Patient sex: M
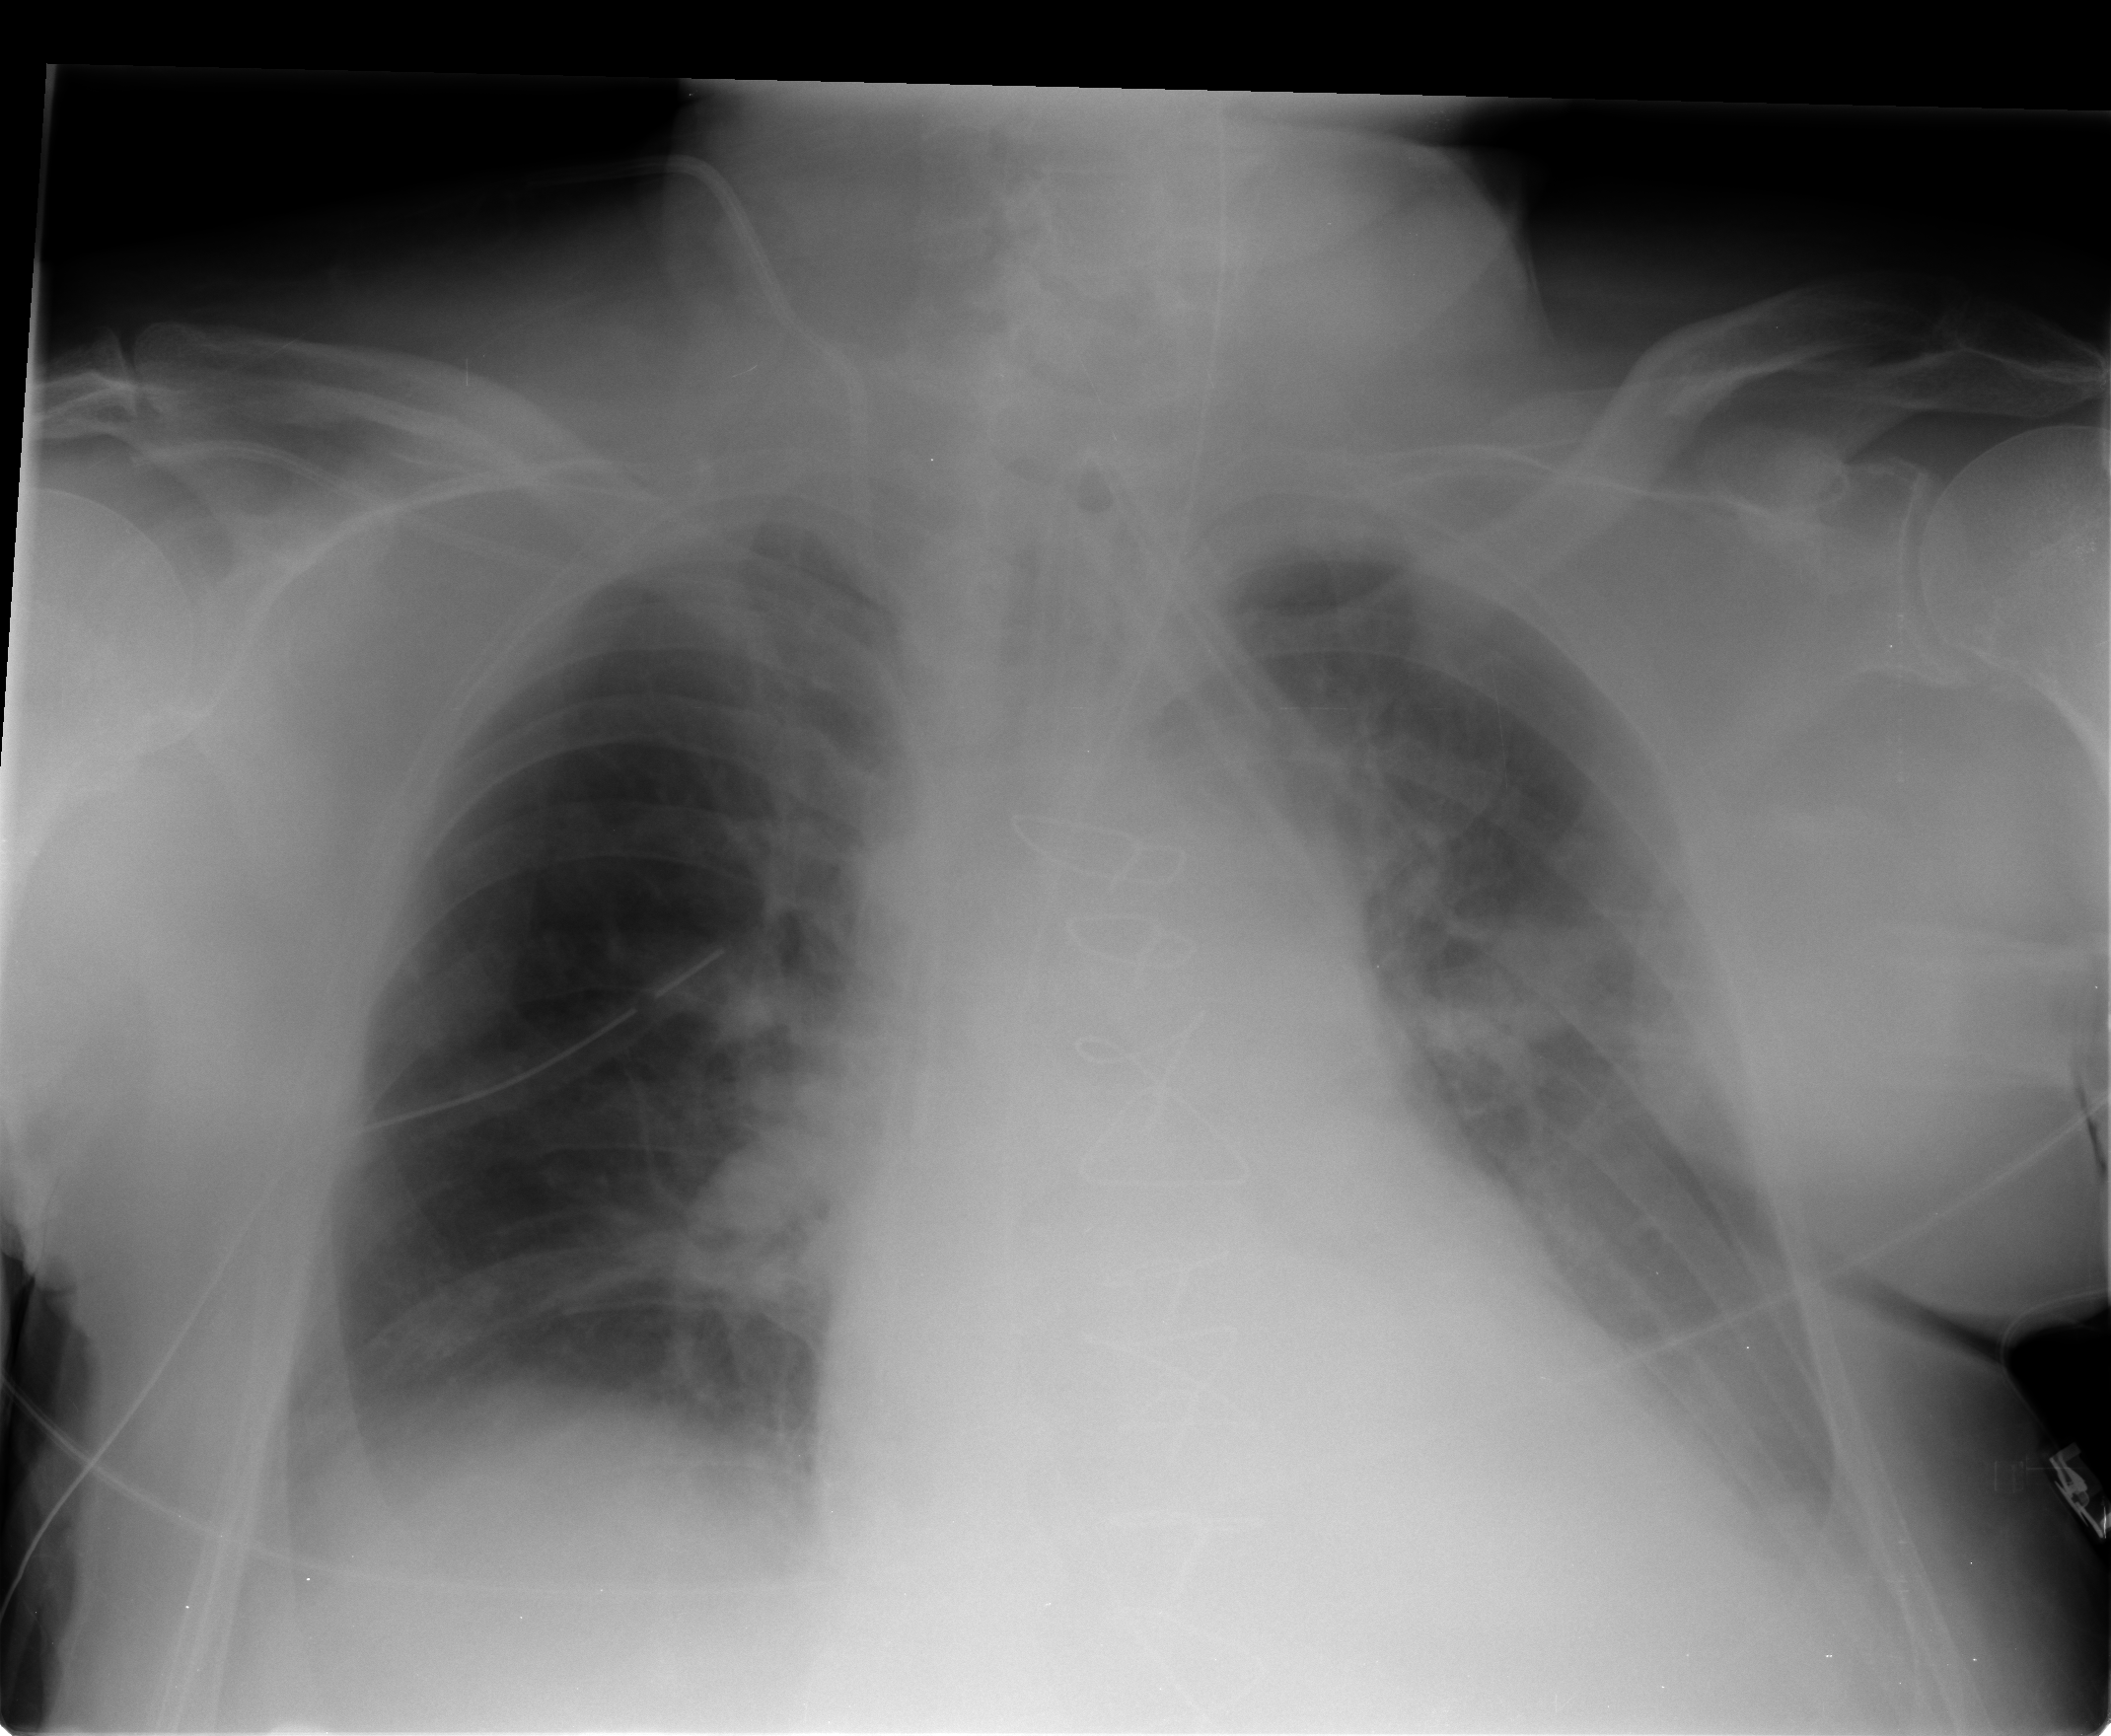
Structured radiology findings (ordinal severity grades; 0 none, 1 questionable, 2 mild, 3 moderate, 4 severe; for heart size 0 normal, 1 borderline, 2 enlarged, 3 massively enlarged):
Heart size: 2
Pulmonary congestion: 2
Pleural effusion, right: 2
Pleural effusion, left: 2
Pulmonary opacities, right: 0
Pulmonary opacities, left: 0
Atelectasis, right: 2
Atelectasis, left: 2